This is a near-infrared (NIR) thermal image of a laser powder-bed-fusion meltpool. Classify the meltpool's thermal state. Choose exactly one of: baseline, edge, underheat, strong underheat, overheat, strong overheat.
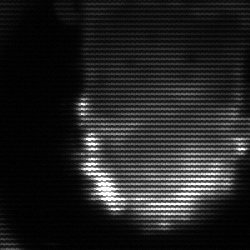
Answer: baseline